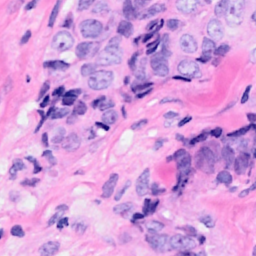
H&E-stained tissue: Breast